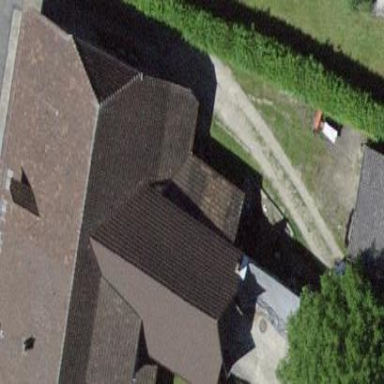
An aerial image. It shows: Farm building.